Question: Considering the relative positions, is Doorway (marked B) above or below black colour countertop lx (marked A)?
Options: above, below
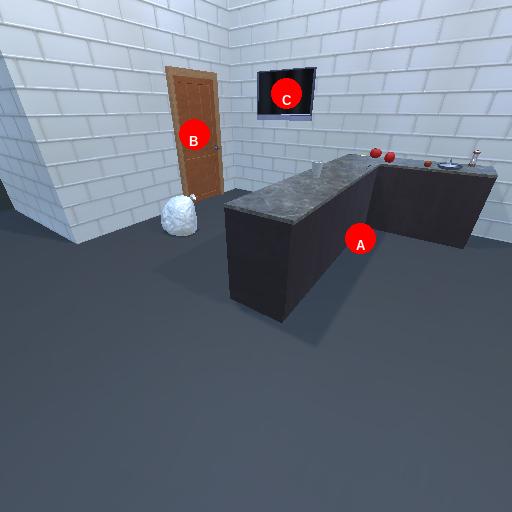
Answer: above